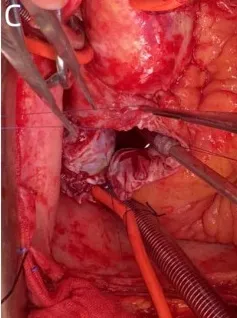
During the operation, a tumor protrusion of approximately 10 * 15 mm was evident on the surface of the right atrium. The tumor was completely removed, as well as part of the atrial wall, and the right atrial defect was sutured with a pericardial patch (C).
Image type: medical_photograph (other_medical_photograph)